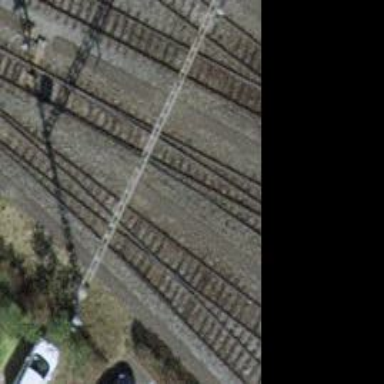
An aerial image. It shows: Railway yard with one track. The railway is electrified with contact line.